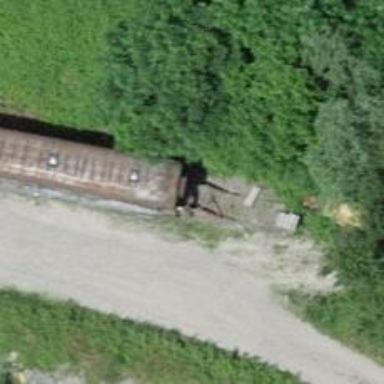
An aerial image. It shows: Railway buffer stop.